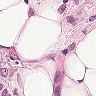
Metastatic tissue present: yes